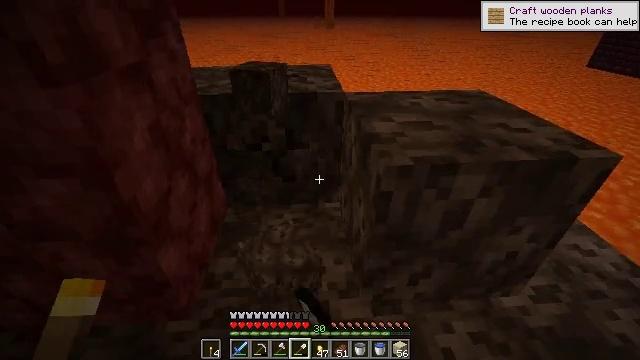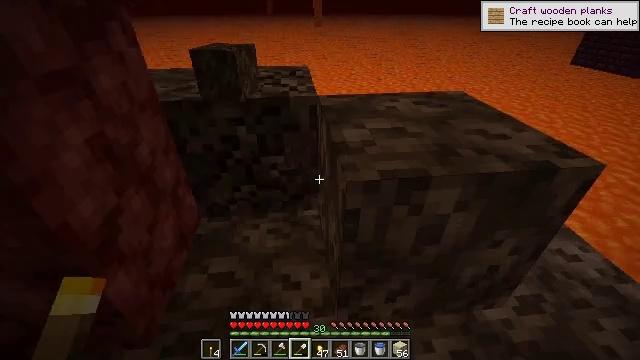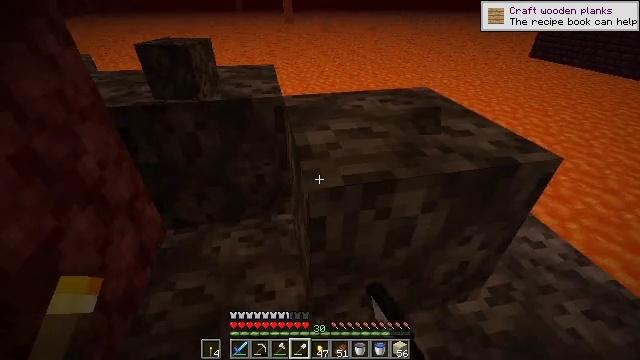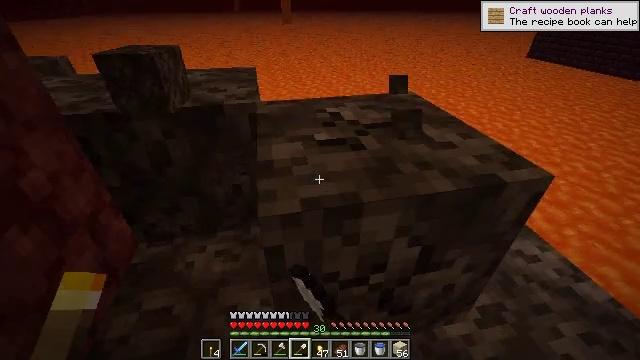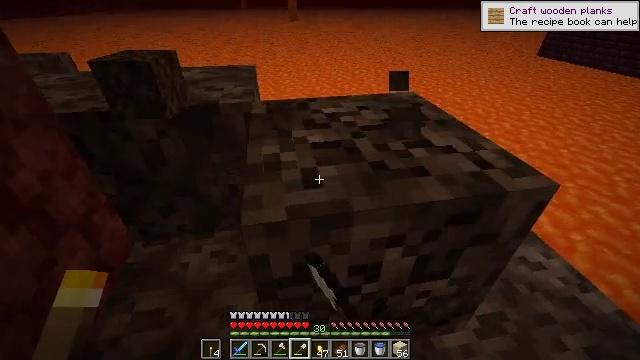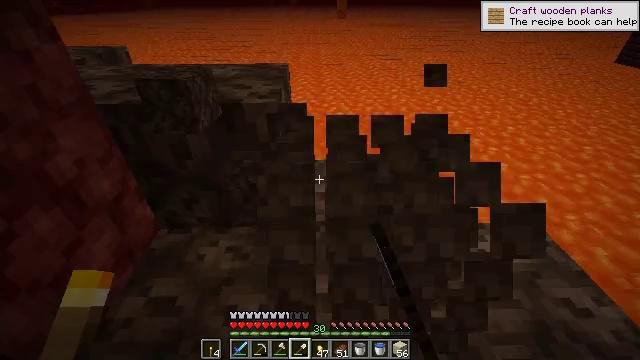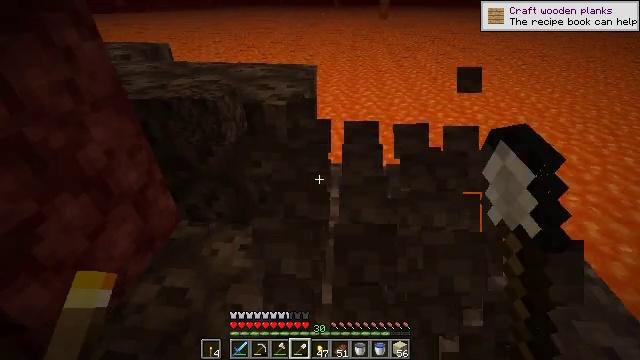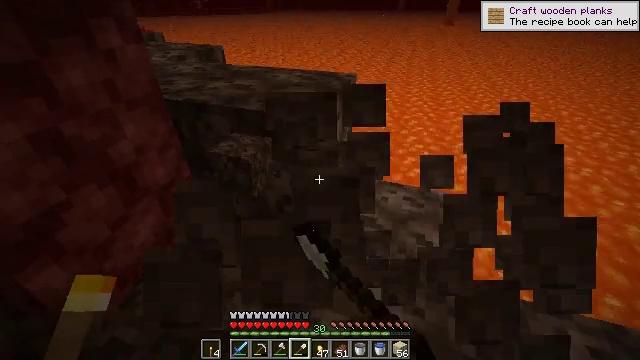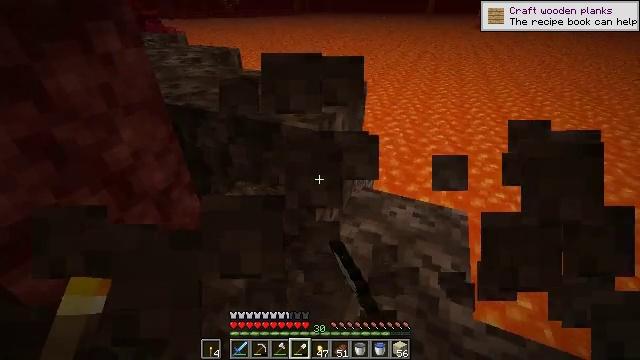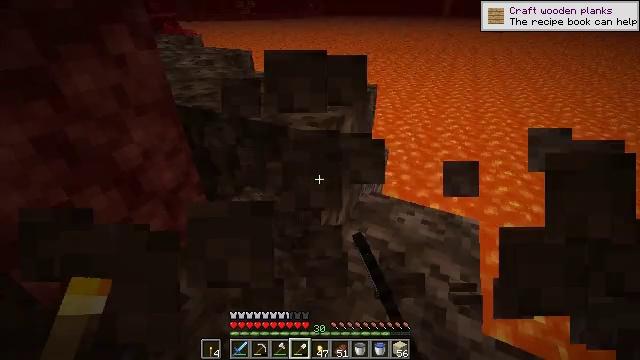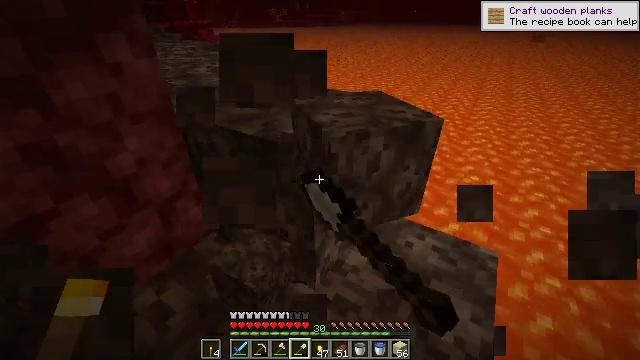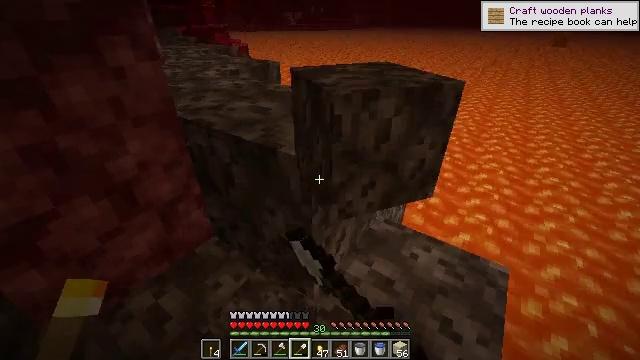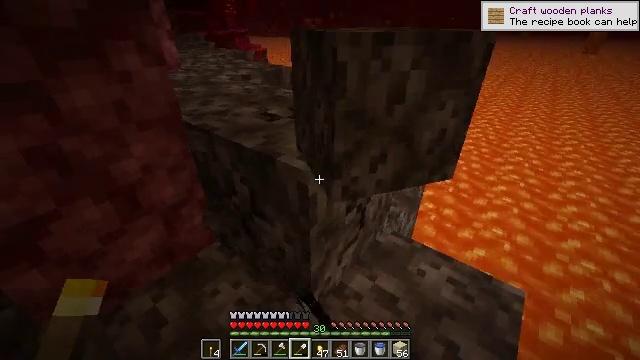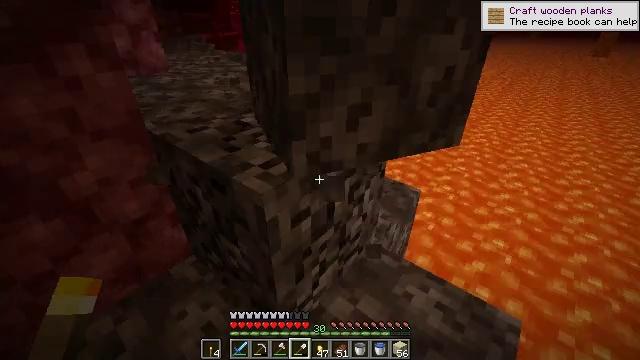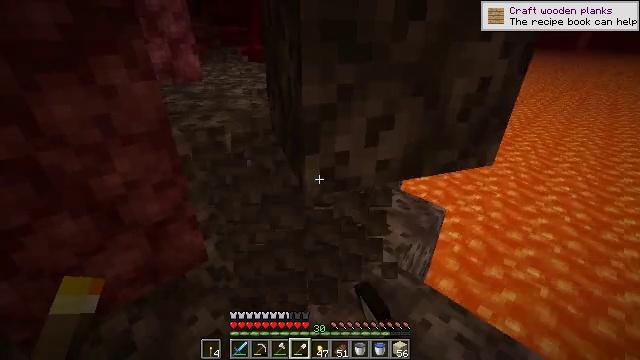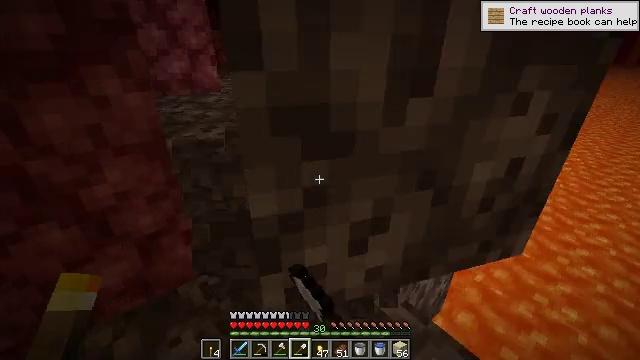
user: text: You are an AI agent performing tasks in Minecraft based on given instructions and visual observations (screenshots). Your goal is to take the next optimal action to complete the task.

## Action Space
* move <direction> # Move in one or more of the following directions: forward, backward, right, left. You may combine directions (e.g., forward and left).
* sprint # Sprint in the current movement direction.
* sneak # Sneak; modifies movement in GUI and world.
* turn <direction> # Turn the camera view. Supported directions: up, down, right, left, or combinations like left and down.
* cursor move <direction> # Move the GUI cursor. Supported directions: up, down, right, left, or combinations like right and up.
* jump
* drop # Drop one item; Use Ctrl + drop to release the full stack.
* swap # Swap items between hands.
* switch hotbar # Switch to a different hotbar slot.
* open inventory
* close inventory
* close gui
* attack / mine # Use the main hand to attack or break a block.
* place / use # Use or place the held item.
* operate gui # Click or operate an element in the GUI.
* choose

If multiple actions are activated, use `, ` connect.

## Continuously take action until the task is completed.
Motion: motion action
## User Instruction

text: Extract soul sand for building purposes.
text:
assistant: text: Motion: move forward and move right, turn right, attack / mine
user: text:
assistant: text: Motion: move forward and move right, turn right, attack / mine
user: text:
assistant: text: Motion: move forward and move right, attack / mine
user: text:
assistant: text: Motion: move forward and move right, turn left, attack / mine
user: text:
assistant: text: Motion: move forward and move right, turn left, attack / mine
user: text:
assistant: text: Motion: move forward and move right, turn left, attack / mine
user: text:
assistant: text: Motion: move forward and move right, turn left, attack / mine
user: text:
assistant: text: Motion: move forward and move right, turn left, attack / mine
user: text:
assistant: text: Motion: move forward and move right, turn left, attack / mine
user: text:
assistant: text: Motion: move forward and move right, turn left and up, attack / mine
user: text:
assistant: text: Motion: move forward and move right, turn left, attack / mine
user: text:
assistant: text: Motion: move forward and move right, turn left, attack / mine
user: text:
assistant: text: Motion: move forward and move right, turn left, attack / mine
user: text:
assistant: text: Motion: move forward and move right, turn left and up, attack / mine
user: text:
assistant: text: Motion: move forward and move right, turn left and up, attack / mine
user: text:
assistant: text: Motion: move forward, attack / mine
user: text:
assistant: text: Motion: move forward, attack / mine
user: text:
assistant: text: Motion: move forward, attack / mine
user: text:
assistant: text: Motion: attack / mine